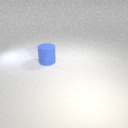
large blue rubber cylinder